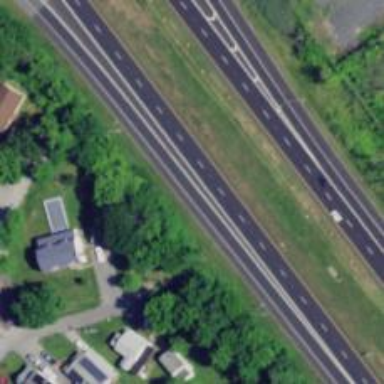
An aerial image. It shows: Asphalt motorway link.